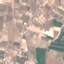
Land use / land cover class: PermanentCrop